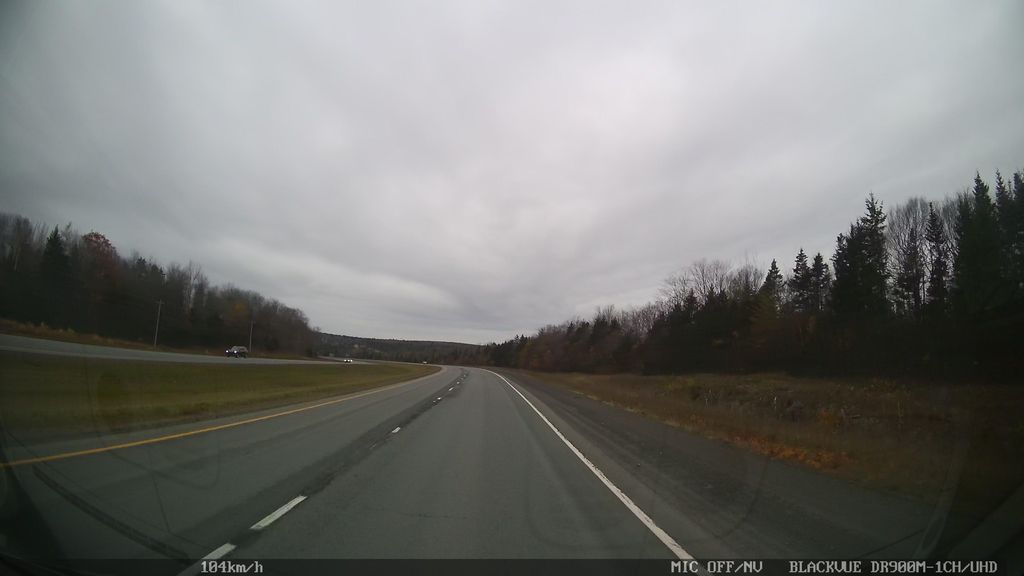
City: halifax